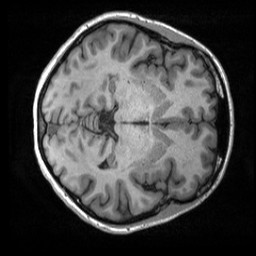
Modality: T1w
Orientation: axial
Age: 36
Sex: female
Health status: healthy
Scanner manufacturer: siemens
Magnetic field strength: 3 T
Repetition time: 2 s
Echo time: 0.00232 s